Interaction volume radius: 10 \u00c5
Interaction volume height: 10 \u00c5
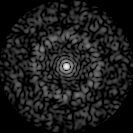
Disorder parameter: 0.8402